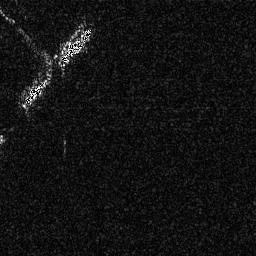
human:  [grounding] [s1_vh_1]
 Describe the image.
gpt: In the satellite image, there is  <ref>1 medium ship </ref> <box>[[7, 28, 19, 42, 0]]</box> located at left,  <ref>1 medium ship </ref> <box>[[21, 10, 35, 26, 0]]</box> located at top left.